Question: Is there anything that can produce pretty charts / graphs for Mercurial commit history in a repository? I'm thinking something like what GitHub makes (only for Mercurial):

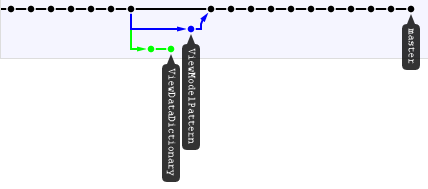
Answer: You can just do 'hg serve' and then connect to <URL> and a graph very similar to that will be on the 'chart' tab of that web page. As Wim points out you get the same behavior from running hgweb in a webserver, but you can do it with just Mercurial too.